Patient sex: M
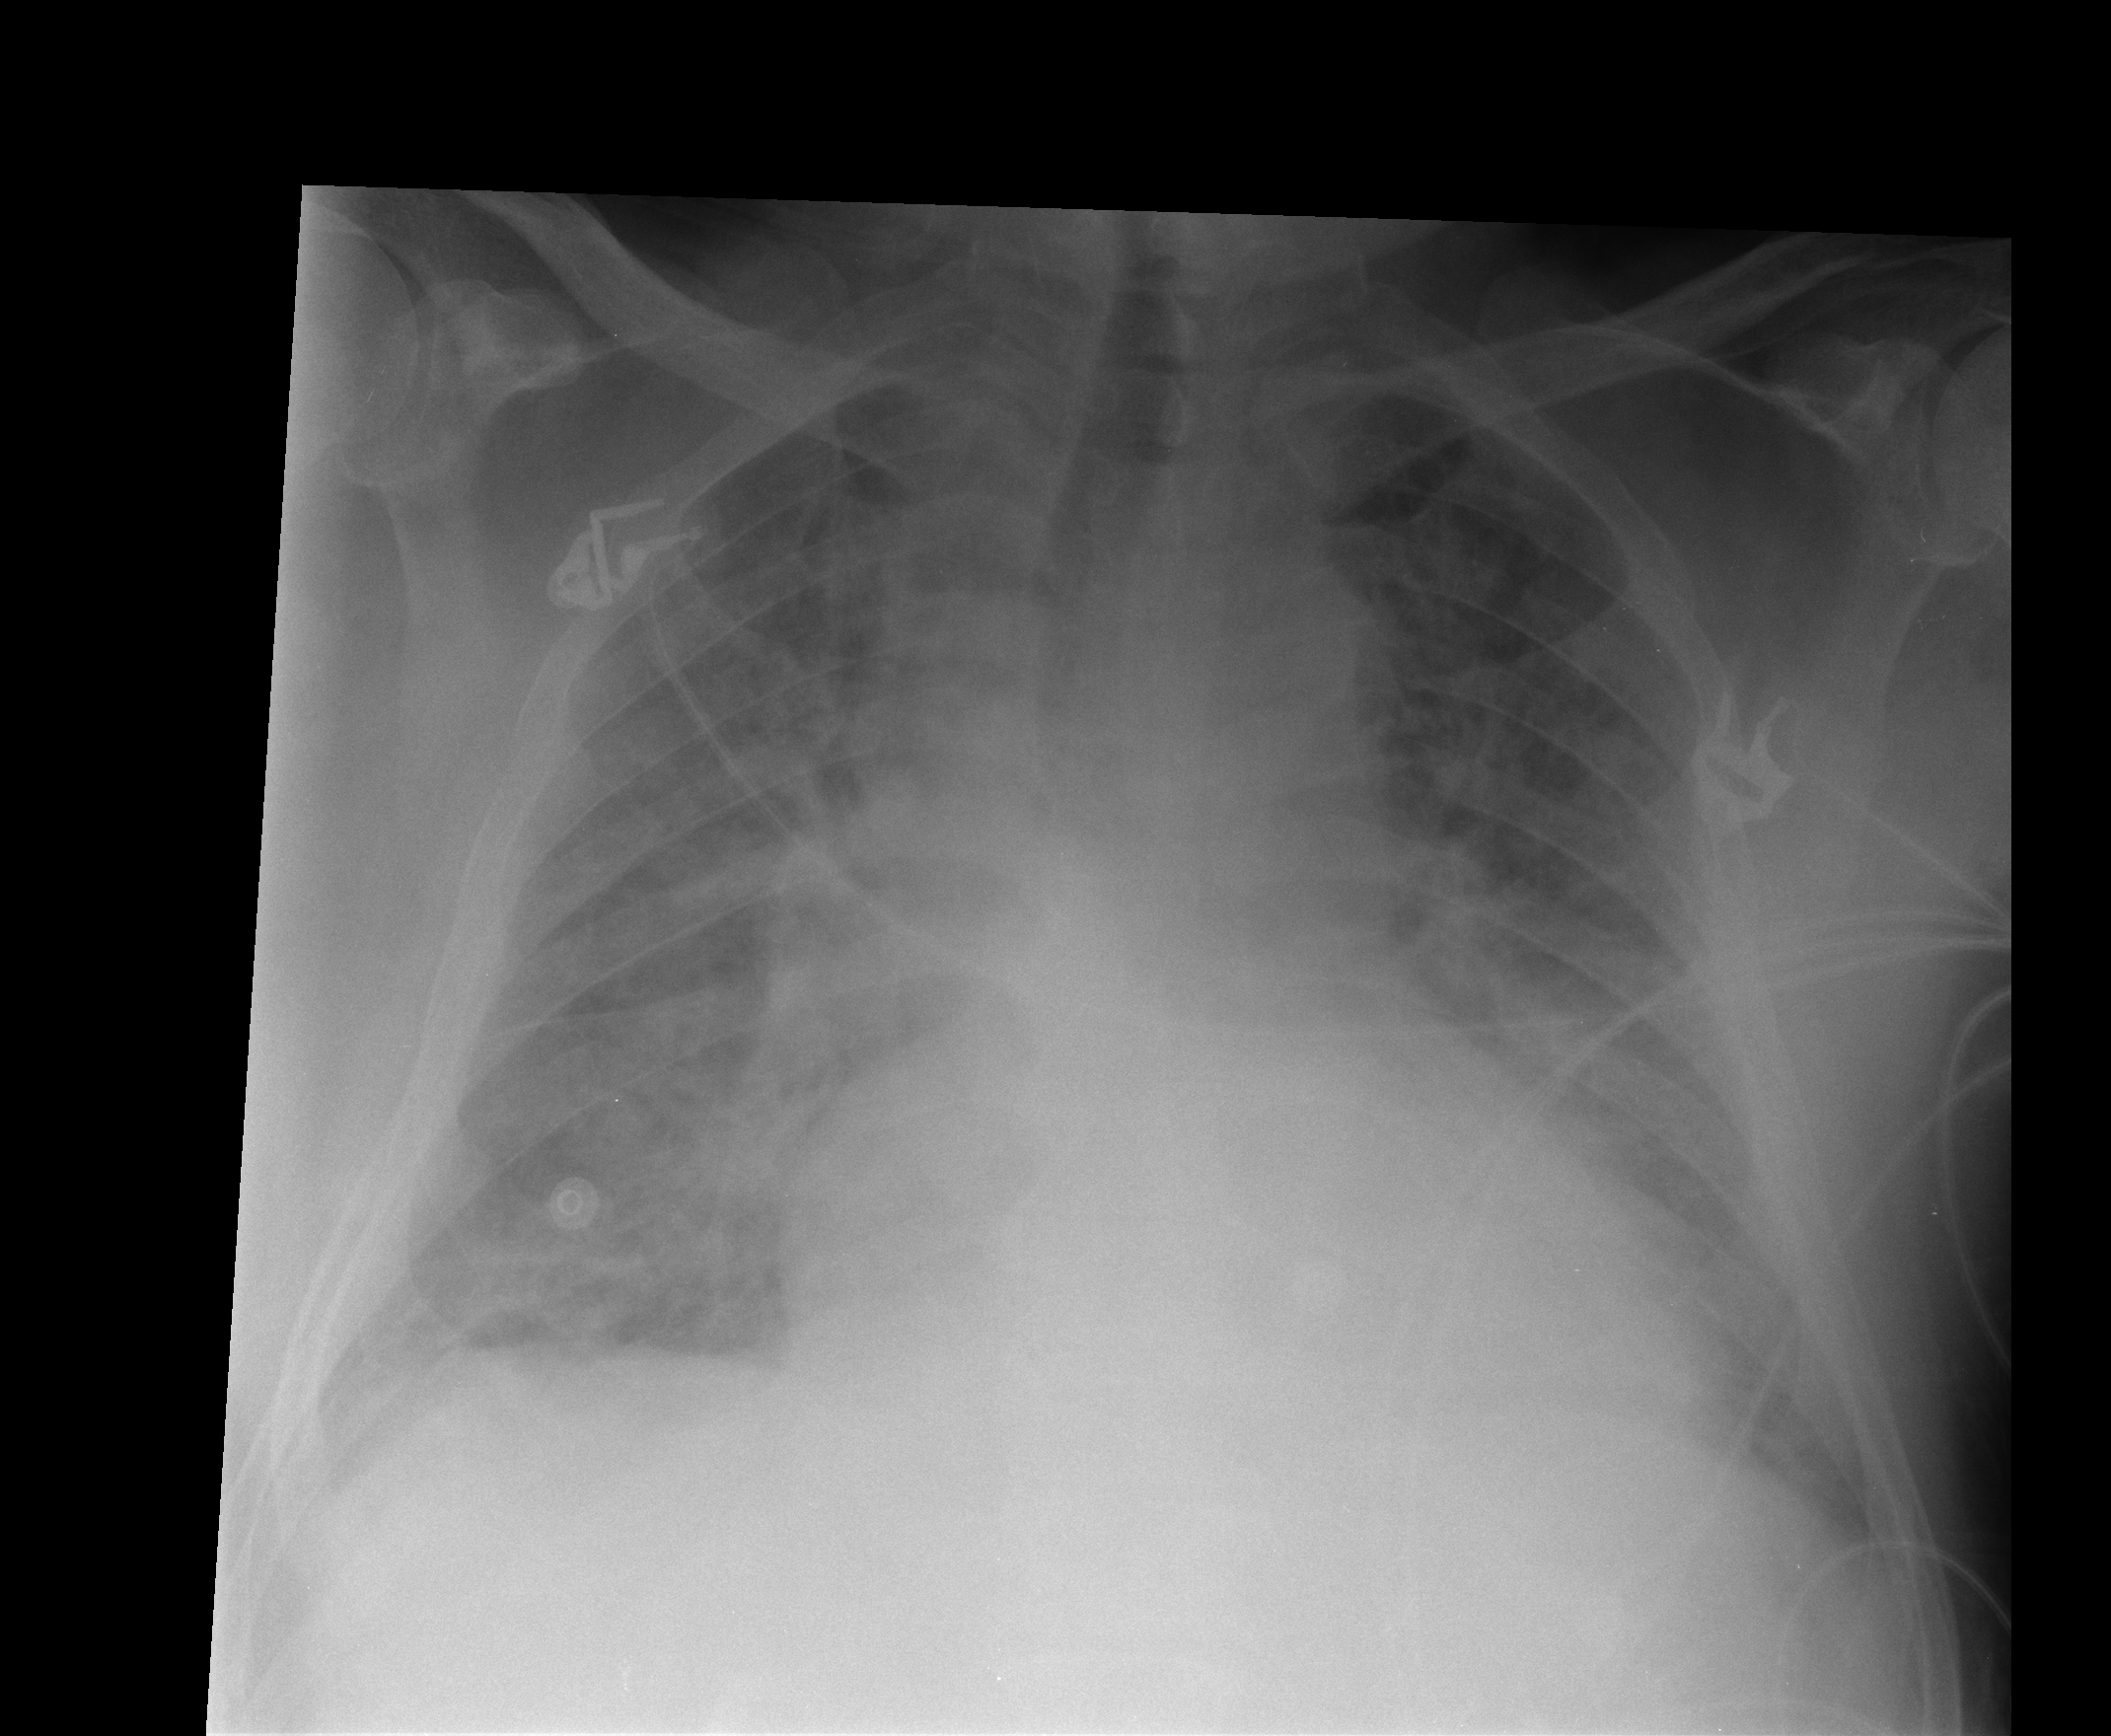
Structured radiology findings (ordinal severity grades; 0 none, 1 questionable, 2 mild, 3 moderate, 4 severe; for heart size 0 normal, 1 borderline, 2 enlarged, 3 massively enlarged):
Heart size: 2
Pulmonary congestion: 3
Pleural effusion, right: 1
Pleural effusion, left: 1
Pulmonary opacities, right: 3
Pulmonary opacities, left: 3
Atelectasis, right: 3
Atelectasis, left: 3